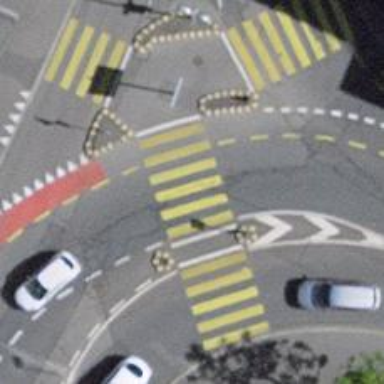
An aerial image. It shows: Marked asphalt footway with zebra crossing.